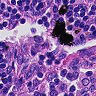
Metastatic tissue present: no